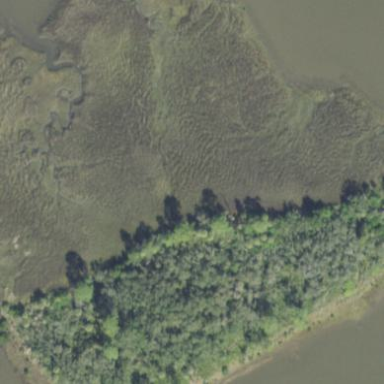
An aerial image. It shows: Wetland area with mangrove vegetation.